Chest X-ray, AP view. Patient: 55 years old, sex F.
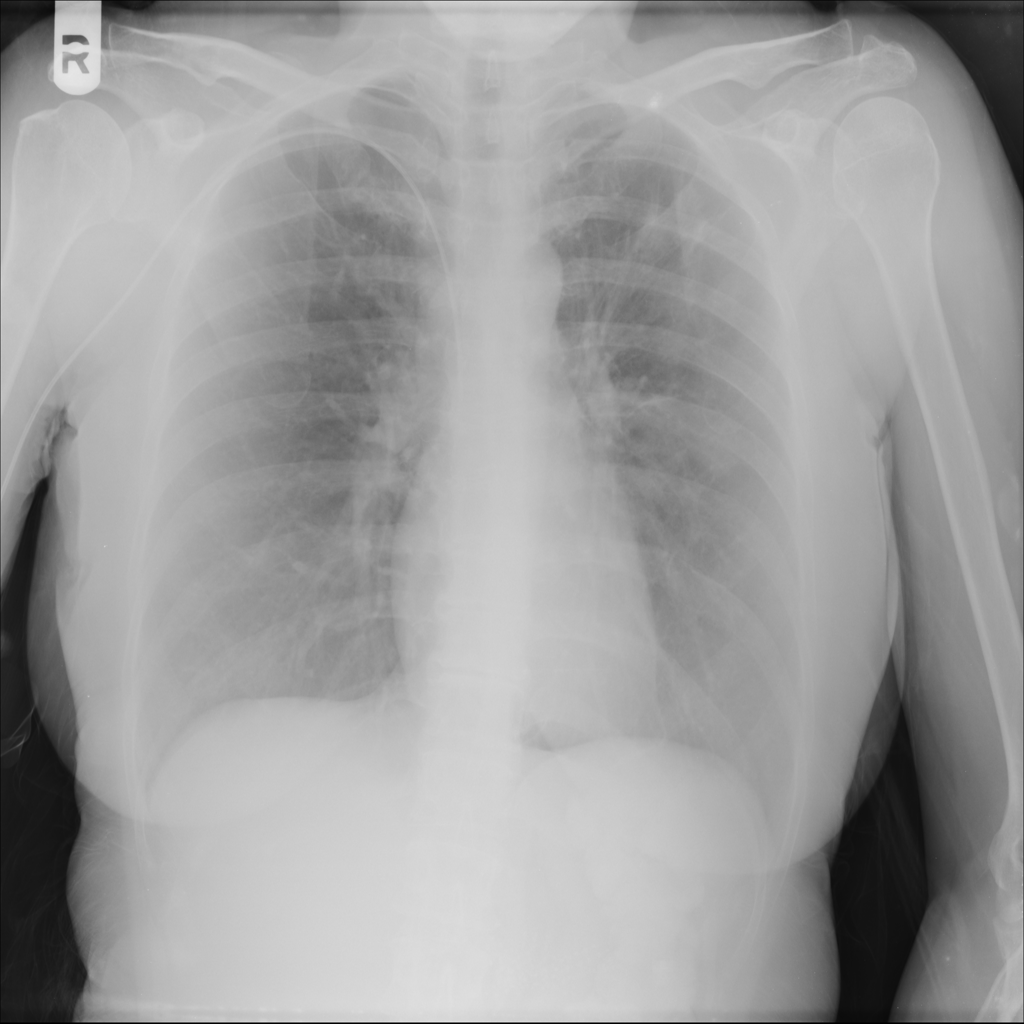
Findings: Mass